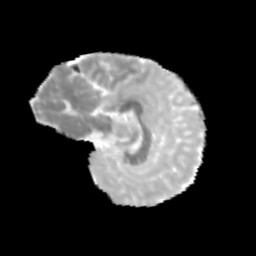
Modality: MD
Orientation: sagittal
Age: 10
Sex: female
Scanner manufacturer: siemens
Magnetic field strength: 3 T
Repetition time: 3.8 s
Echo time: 0.07 s